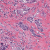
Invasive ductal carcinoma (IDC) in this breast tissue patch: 1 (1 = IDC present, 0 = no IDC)